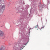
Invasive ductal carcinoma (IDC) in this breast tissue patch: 0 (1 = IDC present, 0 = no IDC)